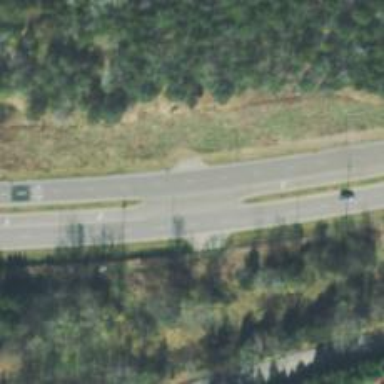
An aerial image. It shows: Secondary road.